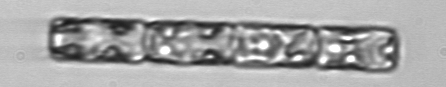
Label: Guinardia_delicatula